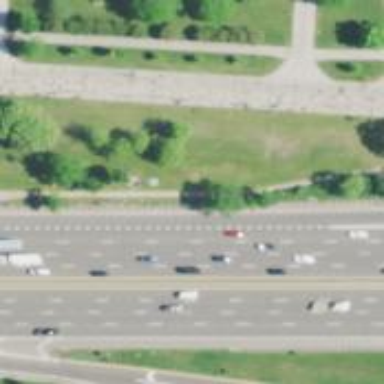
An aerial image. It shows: Motorway.